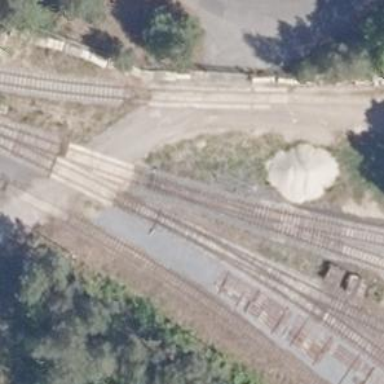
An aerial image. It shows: Railway switch.